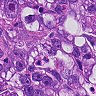
Metastatic tissue present: yes